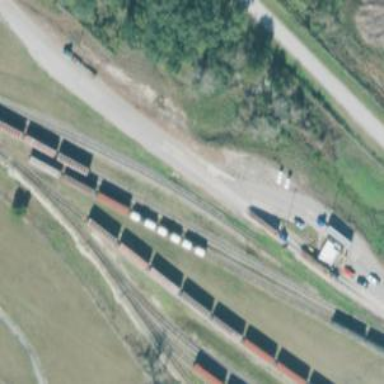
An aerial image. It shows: Rail spur service.